Question: I find it strange that the same color code (ex:#FEE9CC) results in different representations depending on the user's monitor. My computer is connected with two monitors, and I found this behavior. I guess there are some colors whose representations fluctuate. Then, what are the colors that always represent the same way? In other words,
Here's the color that I used. It is shown as light brown on one monitor, and light pink on the other.
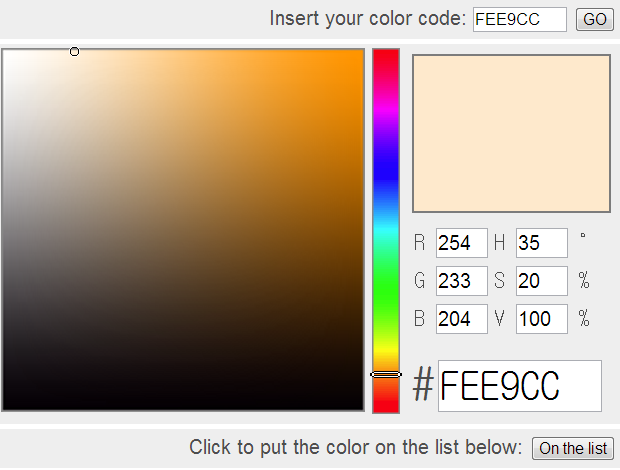
Answer: In short, you can't. Even if your users wouldn't fiddle with any of the hardware color settings on purpose, a vast majority of them is not going to have the correct <URL>.
If you were doing print work (photo retouching, pre-press, ...), this would be an important issue, and the tools you would be working with would provide extensive functionality for color management, previewing how colors look on another medium (proofing), and so on. Web browsers and file formats, on the other hand, simply were never designed for accurate rendition of colors.